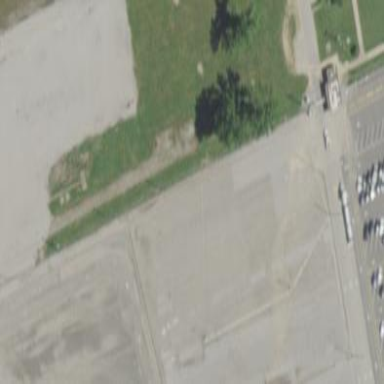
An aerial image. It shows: Parking area with surface.